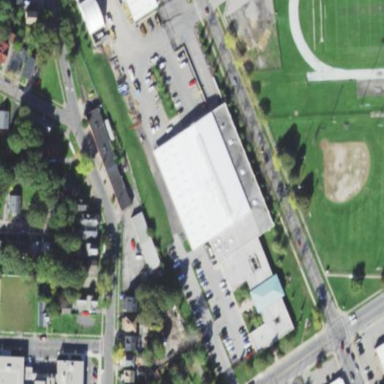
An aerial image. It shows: Service building.